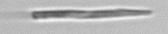
Label: fiber